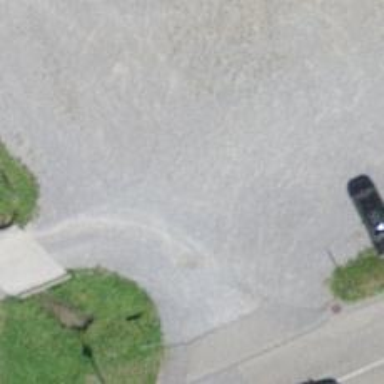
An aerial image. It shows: Parking aisle with gravel surface.